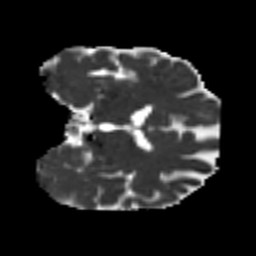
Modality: MD
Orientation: coronal
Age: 48
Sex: male
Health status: healthy
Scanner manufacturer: ge
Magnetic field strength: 3 T
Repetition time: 11 s
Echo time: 0.065 s